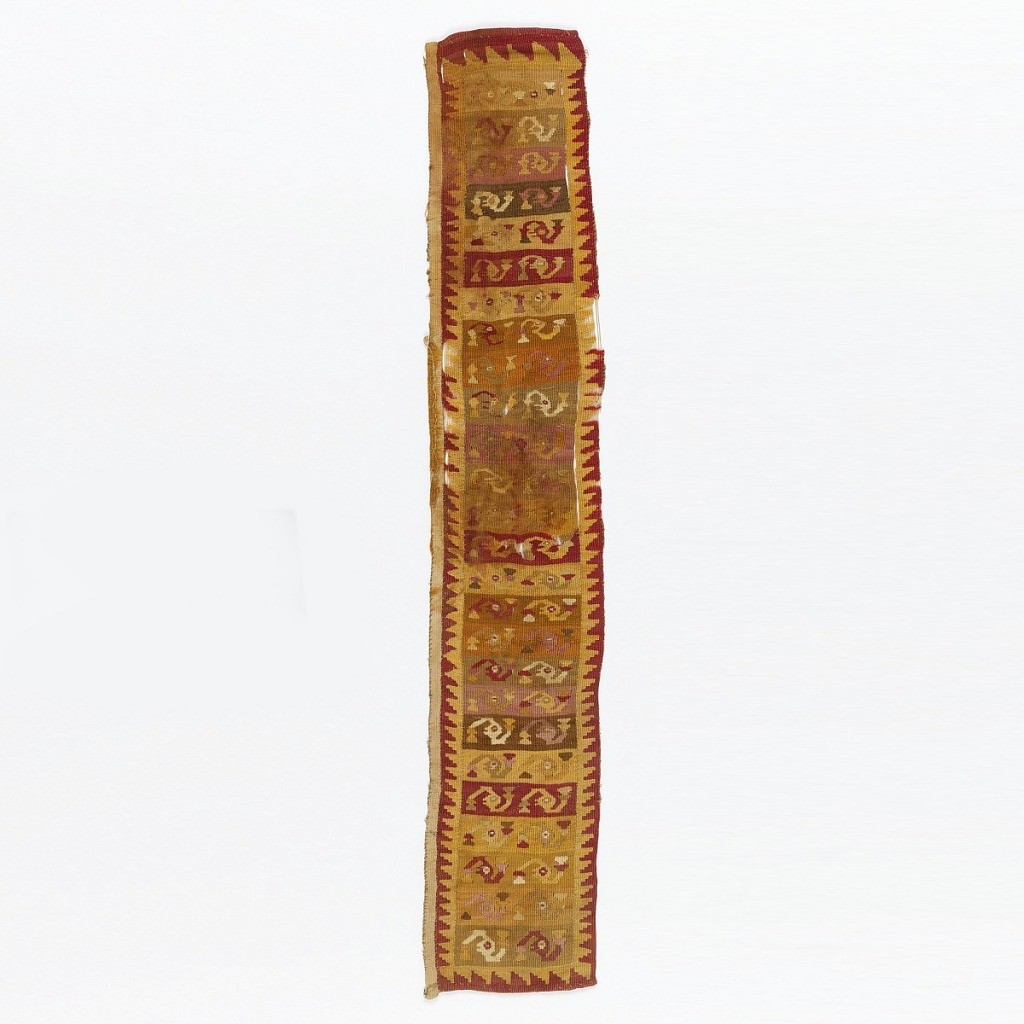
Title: Textile
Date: ca. 1300
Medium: wool, cotton Technique: slit tapestry with wrapping; weft-faced plain weave; SLIT TAPESTRY: limited use of non-horizontal welts, sometimes between color areas only; two-faced; long slits are sewn together; SIDES: remains of attached fabric; ENDS: warp selvage on one end, turned udner and sewn down; other end cut, turned under, and sewn.
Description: Strip patterned by narrow bands containing bird heads (?) with tassels on backgrounds of varying colors including shades of red, pink, light brown, orange and yellow. A triangular stepped or toothed border on four sides with a single ivory tapestry woven strip attached to one side - [there must have been others attached].